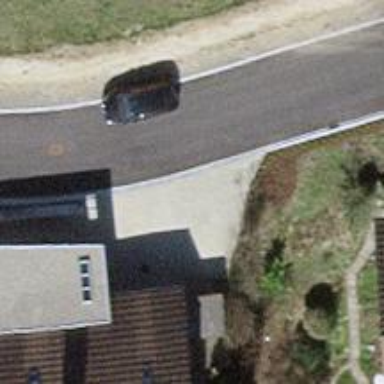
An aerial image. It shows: Asphalt road in residential area.